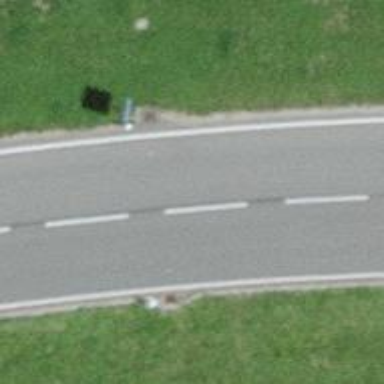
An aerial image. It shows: Primary road with asphalt surface.